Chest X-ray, PA view. Patient: 45 years old, sex M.
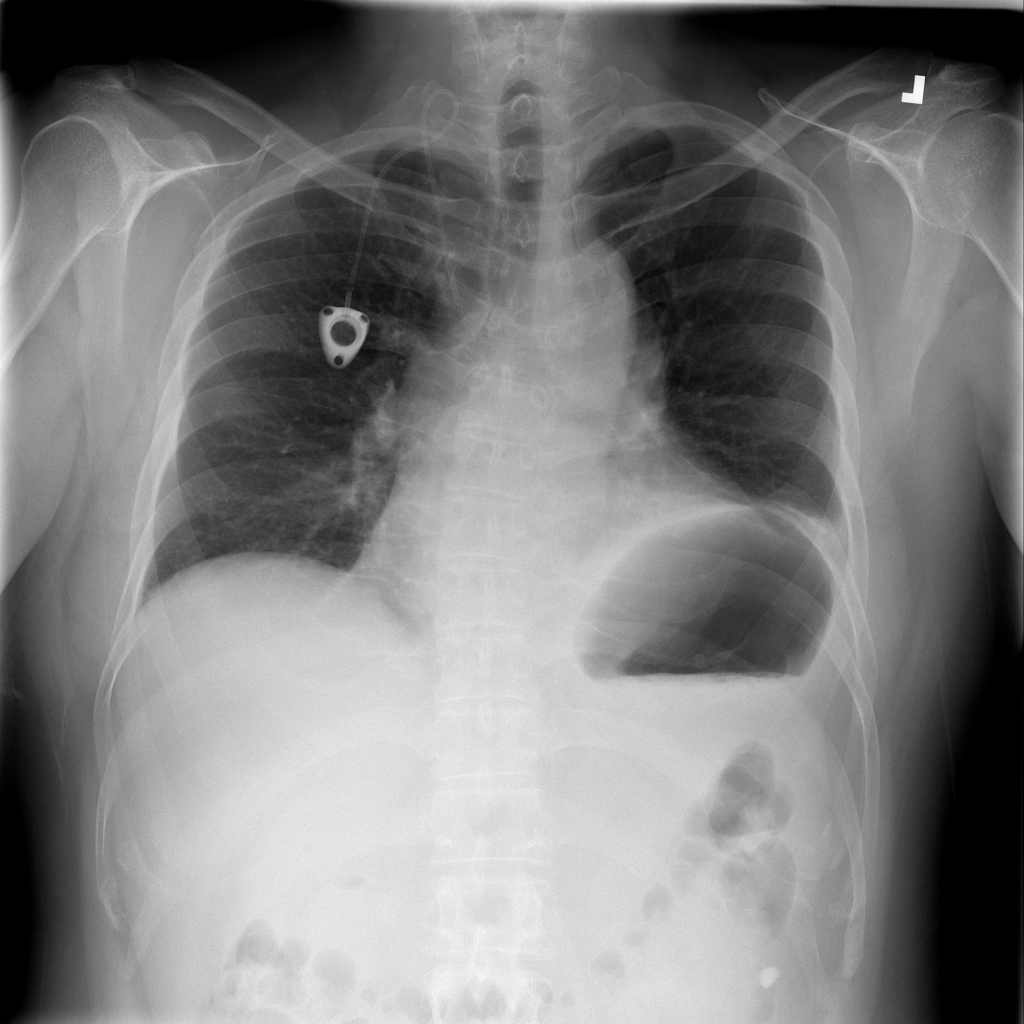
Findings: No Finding